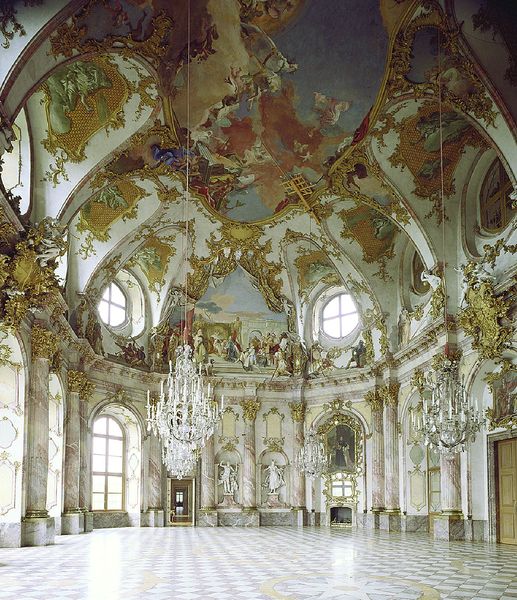
Titel: Residenz Würzburg
Künstler: Balthasar Neumann
Standort: Würzburg, Residenz (EU - D - B)
Schlagwörter: blau, gemälde, gott, mann, schatten, weiß, grün, fenster, frau, glas, kleid, lampe, licht, marmor, raum, säule, säulen, tür, zimmer, gebäude, rot, schloss, malerei, schachbrettmuster, barock, innenraum, spiegel, spiegelung, kirche, sonne, boden, gold, decke, tanzen, rokoko, kamin, rund, bogen, türen, parkett, farbe, saal, figuren, kuppel, romantik, könig, kronleuchter, leuchter, stuck, durchgang, reflexion, bemalt, halle, foto, fotografie, fussboden, gang, gewölbe, vergoldet, palast, fliesen, kacheln, skulpturen, statuen, manierismus, profan, fresken, deckengemälde, fresko, prunk, nymphenburg, palais, deckenmalerei, barrock, decken, luster, köni, gartensaal, kristalleuchter, kristal, nyphenburg, kroleuchter, oal, residenz würzburg, könglich, ktür